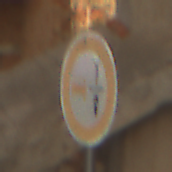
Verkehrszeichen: VerbotUeberholenEinspurigeFahrzeuge
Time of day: SunriseSunset
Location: Roofed (Suburban)
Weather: Clear
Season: NotSpecified
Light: Natural